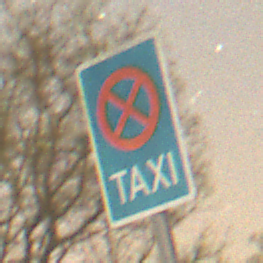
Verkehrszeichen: Taxenstand
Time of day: Night
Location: Outdoor (Nature)
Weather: Clear
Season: NotSpecified
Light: Natural